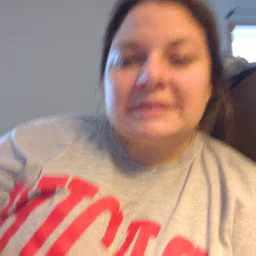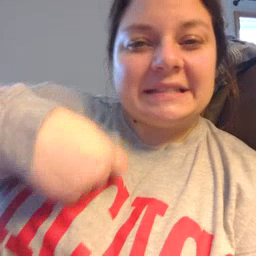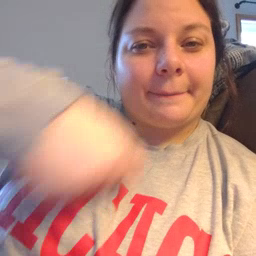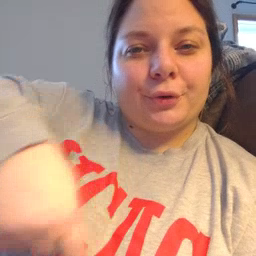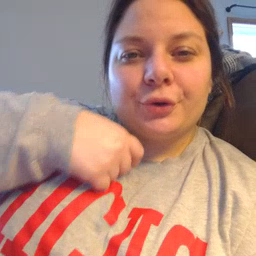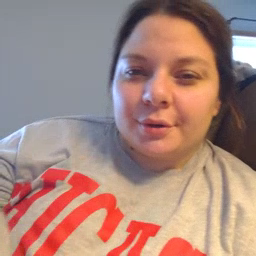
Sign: zipper